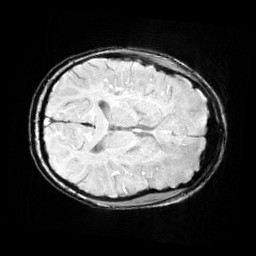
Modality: SWI
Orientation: axial
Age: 13
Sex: female
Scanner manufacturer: siemens
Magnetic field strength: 3 T
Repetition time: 0.027 s
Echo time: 0.02 s